Question: So, I don't really know how to even say, or explain my problem.
I have this code :
'''
string text = Encoding.UTF8.GetString
(
File.ReadAllBytes (place + "/" + temname + ".html")
);
string editedText = text.Split
(
new string[] { "Edit4-->" },
StringSplitOptions.None)[0] + "Edit4-->" + HTMLTEXT.Text + "</e4>"
+ text.Split
(
new string[] { "Edit4-->" },
StringSplitOptions.None)[1].Split
(
new string[] { "</e4>" }, StringSplitOptions.None
)[1];
File.WriteAllText
(
place + "/" + temname + ".html",
editedText, Encoding.UTF8
);
break;
)
);
'''
Which take a file, then take a text from textbox and split it together to save in a text, the file is writing in HTML, and the writing works perfect. The problem is, that when its save it to file i have this char: (uploading an img beacuse I can't copy it. I have no idea what is this char..)

I don't even know what it is and why it's here, but it mixing my html to a point where nothing works after it's there. When Idelete it all works fine, but whenever I use my code to write into the file, the char is back.
Anyone have any idea?
Thanks alot.
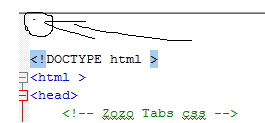
Answer: Suspecting the file might not be UTF8 encoded ... use 'File.ReadAllText()' instead.